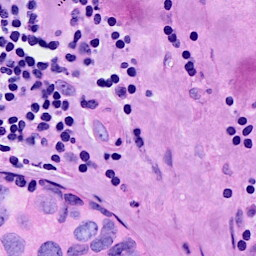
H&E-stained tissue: Breast